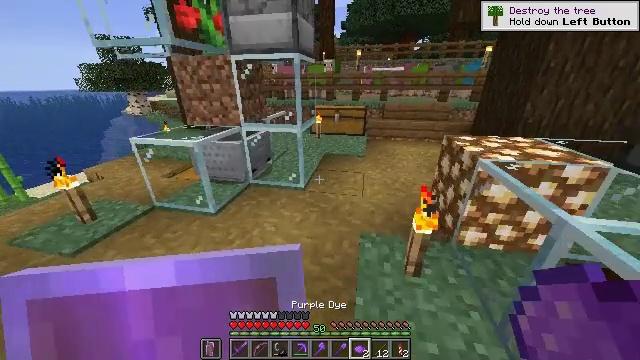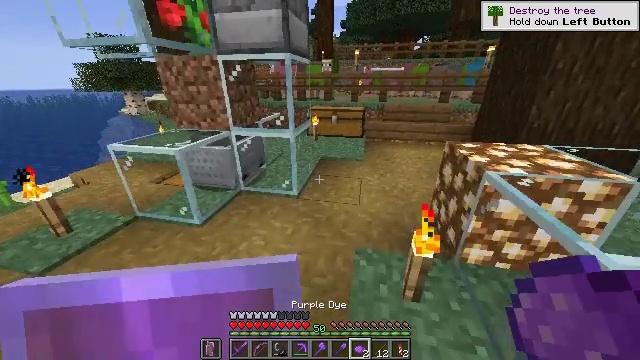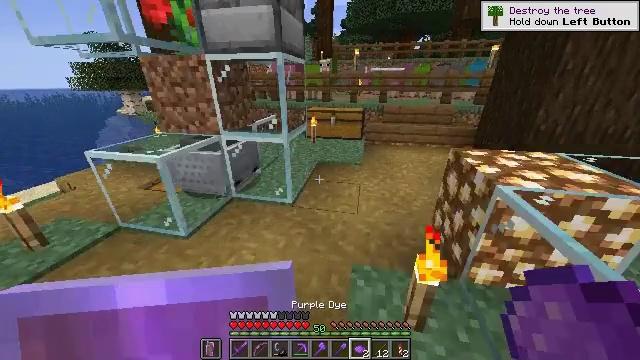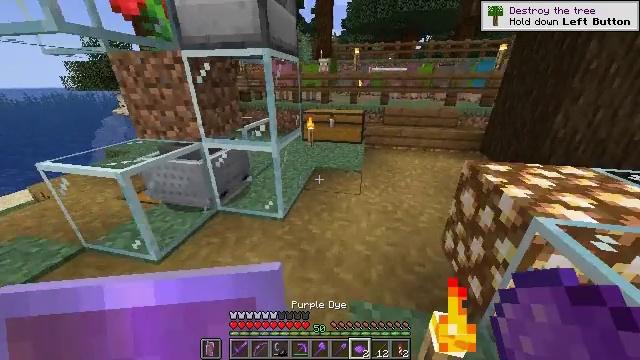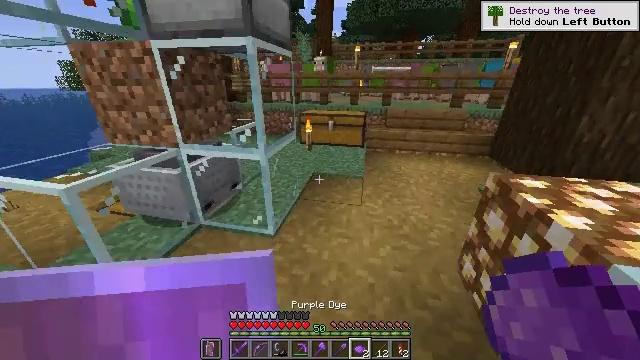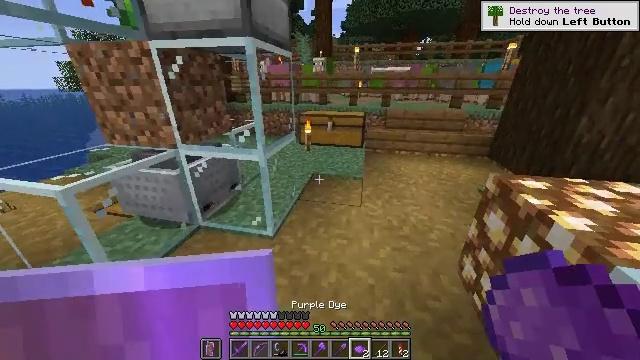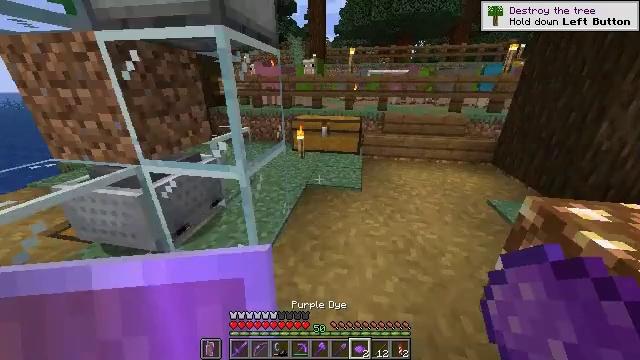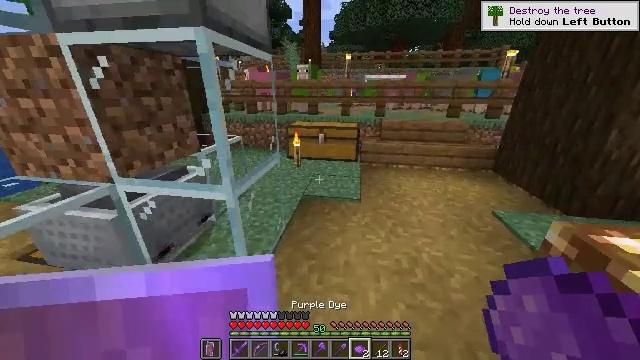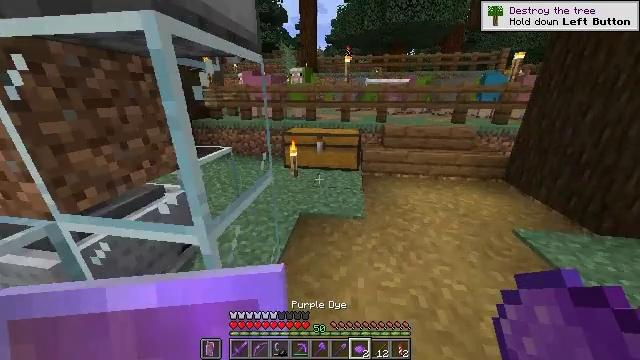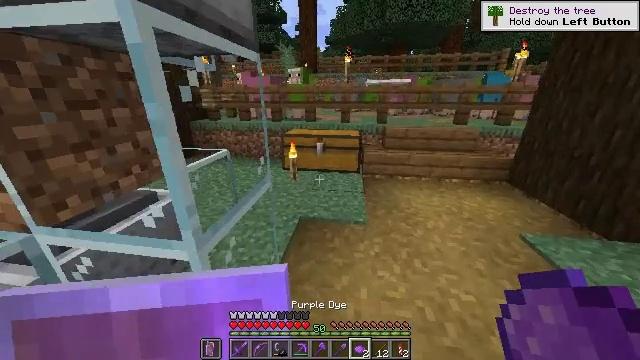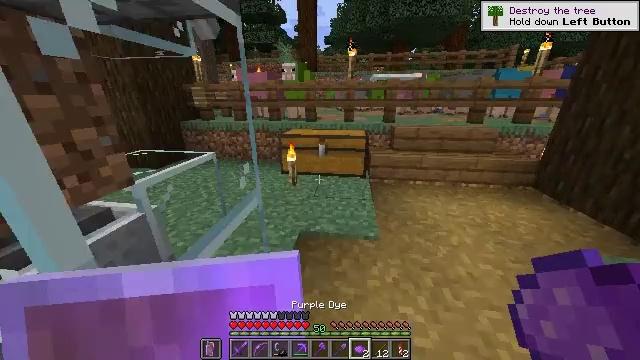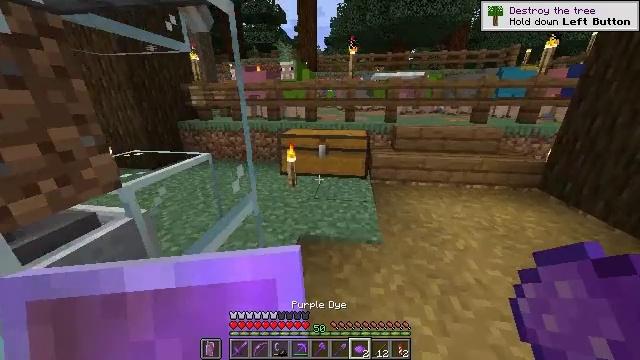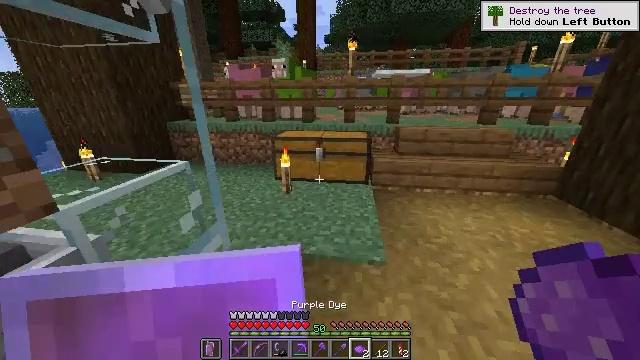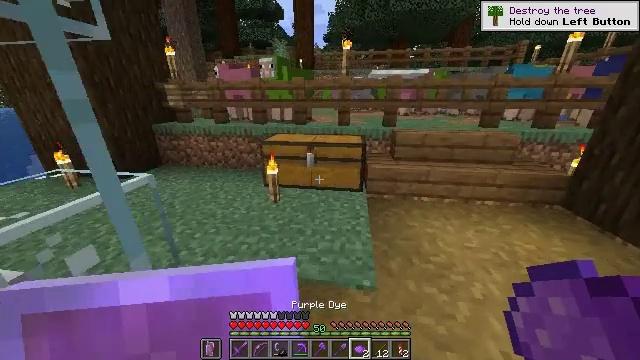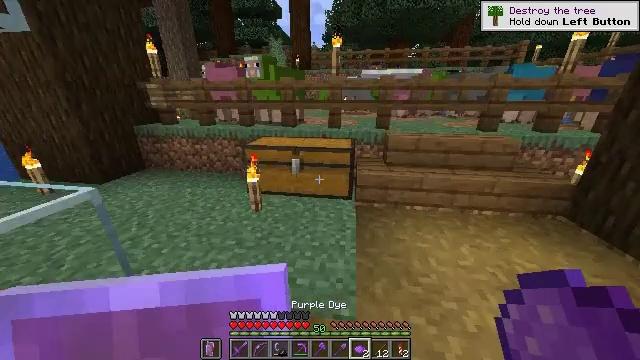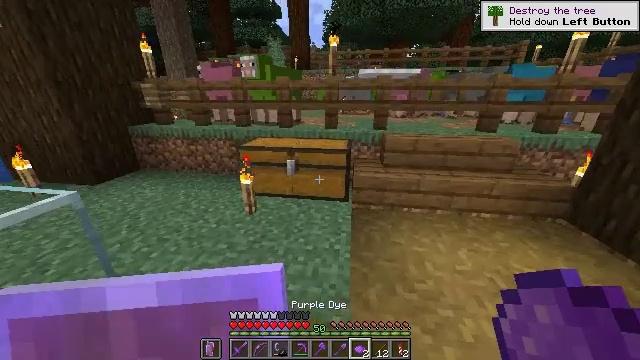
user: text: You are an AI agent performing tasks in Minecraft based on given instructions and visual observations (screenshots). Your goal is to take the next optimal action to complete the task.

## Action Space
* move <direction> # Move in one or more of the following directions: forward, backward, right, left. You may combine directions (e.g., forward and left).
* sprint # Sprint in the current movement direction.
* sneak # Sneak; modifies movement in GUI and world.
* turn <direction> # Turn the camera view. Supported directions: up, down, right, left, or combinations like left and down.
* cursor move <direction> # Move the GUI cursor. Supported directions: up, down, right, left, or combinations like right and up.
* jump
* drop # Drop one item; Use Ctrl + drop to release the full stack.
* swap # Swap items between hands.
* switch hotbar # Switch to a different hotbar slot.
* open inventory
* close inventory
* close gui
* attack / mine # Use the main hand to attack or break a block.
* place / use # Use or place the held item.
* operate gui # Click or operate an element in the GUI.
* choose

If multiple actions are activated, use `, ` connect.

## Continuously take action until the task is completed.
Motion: motion action
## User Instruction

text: Craft a purple banner.
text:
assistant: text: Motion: move forward, sprint
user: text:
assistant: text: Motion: move forward, sprint
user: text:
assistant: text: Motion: move forward, sprint
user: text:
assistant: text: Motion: move forward, sprint
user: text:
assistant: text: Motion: move forward, sprint
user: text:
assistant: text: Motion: move forward, sprint, turn right
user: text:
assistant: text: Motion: move forward, sprint, turn right and up
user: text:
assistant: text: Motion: move forward, sprint
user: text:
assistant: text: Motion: move forward, sprint
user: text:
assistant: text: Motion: move forward
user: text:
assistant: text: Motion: move forward
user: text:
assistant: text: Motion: move forward and move right
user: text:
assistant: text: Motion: move forward and move right
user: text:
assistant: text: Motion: move forward and move right
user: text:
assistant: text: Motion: move forward and move right
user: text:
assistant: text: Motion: move forward and move right
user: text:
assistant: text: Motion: move forward and move right
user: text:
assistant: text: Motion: move forward and move right
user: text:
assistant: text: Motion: move forward and move right
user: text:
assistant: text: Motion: move forward
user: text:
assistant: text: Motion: move forward
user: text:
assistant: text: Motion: move forward
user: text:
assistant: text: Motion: move forward
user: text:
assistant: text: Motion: move forward
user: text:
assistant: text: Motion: move forward
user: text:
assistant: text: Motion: move forward
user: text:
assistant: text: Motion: move forward, jump
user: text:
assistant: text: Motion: move forward, jump
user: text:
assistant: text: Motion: move forward, jump
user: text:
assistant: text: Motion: move forward, jump